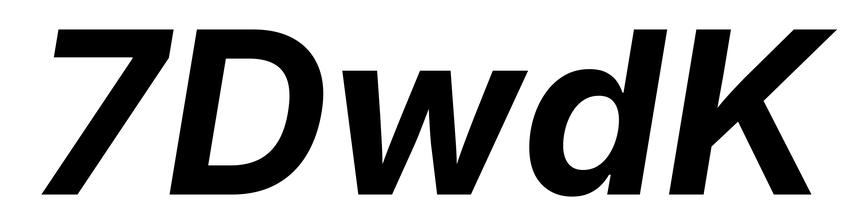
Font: Inter-Italic_Bold_Italic